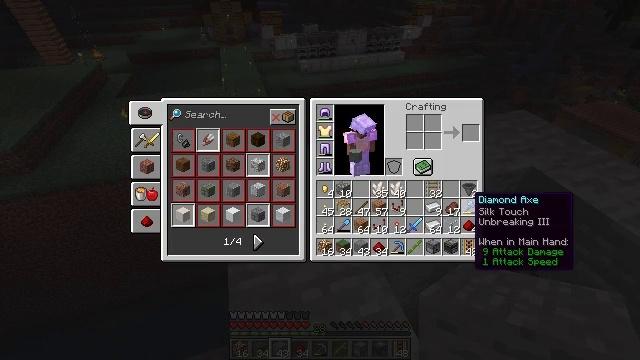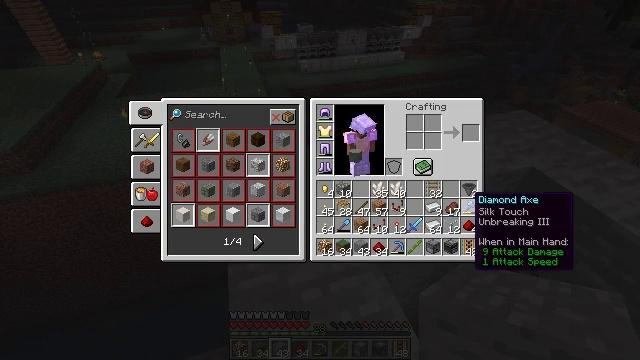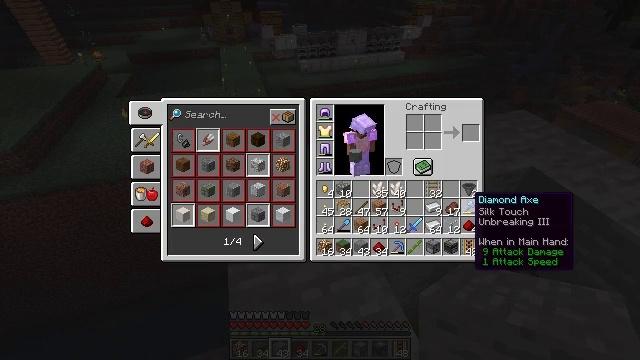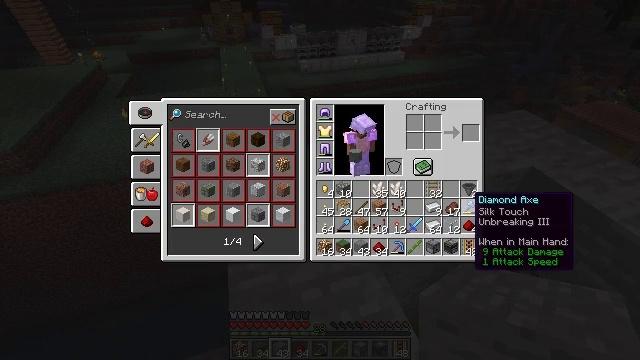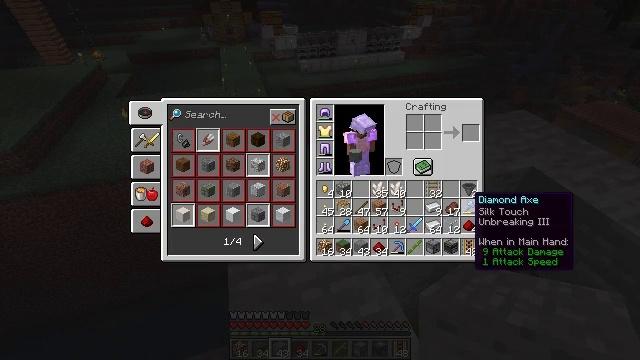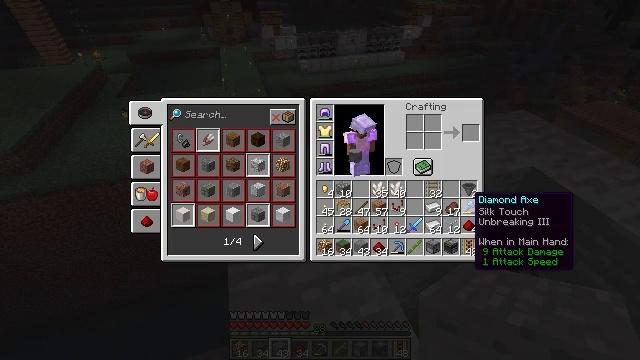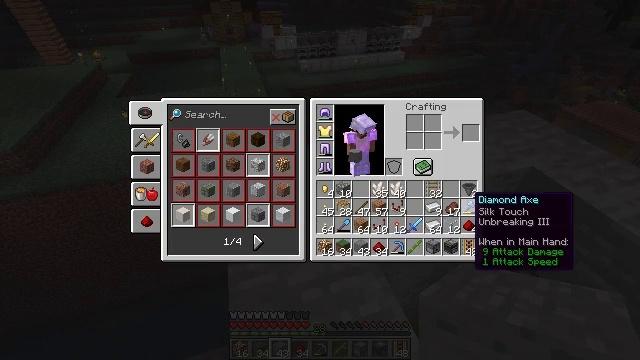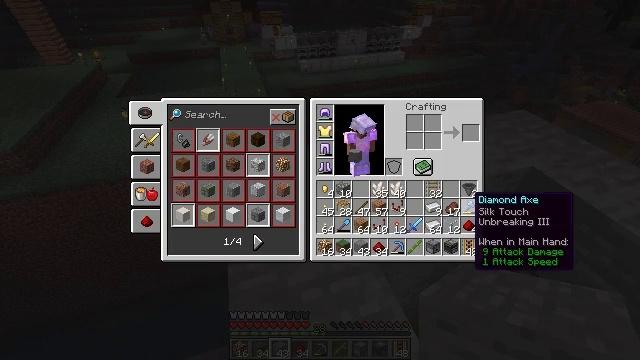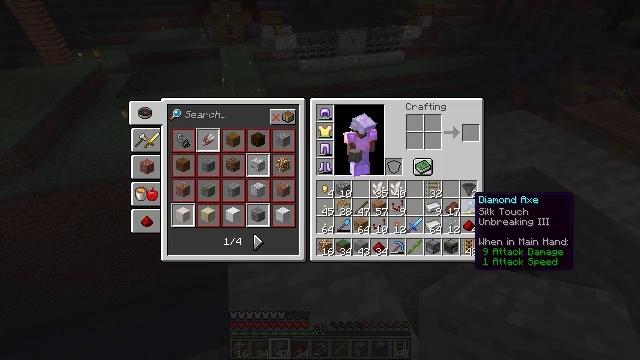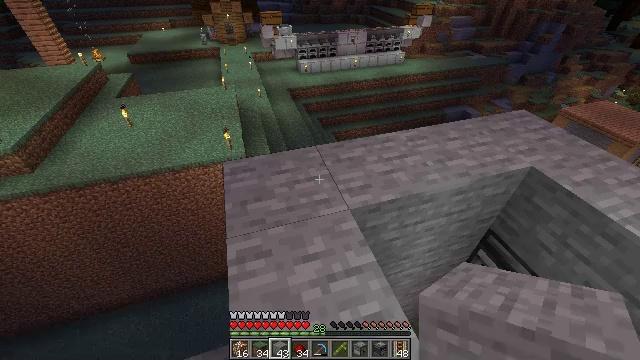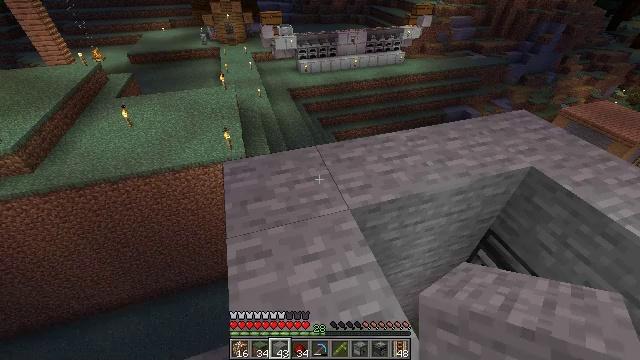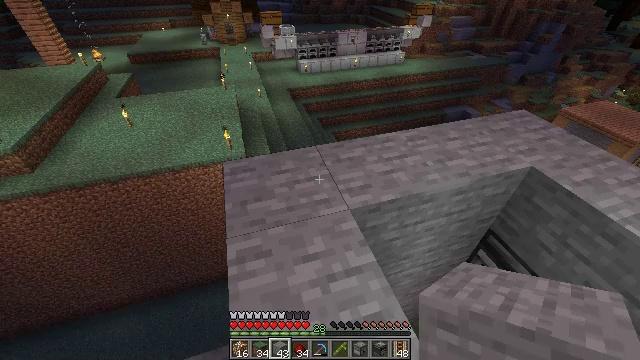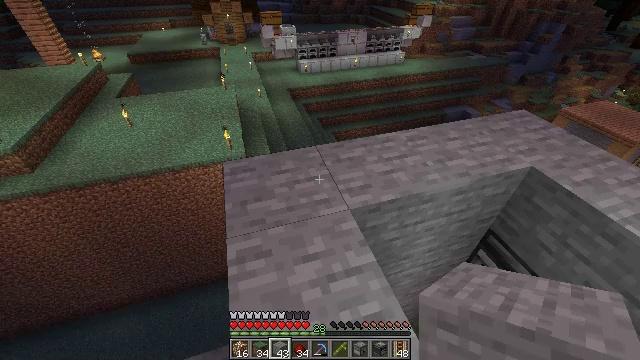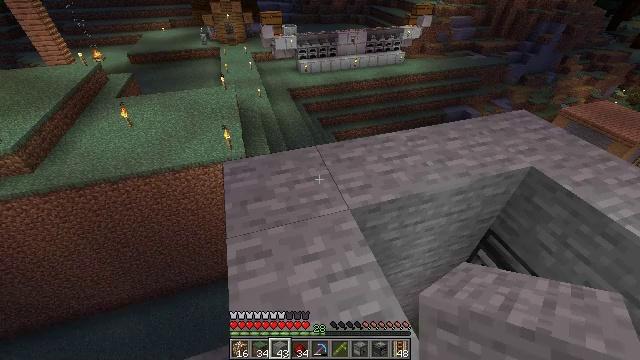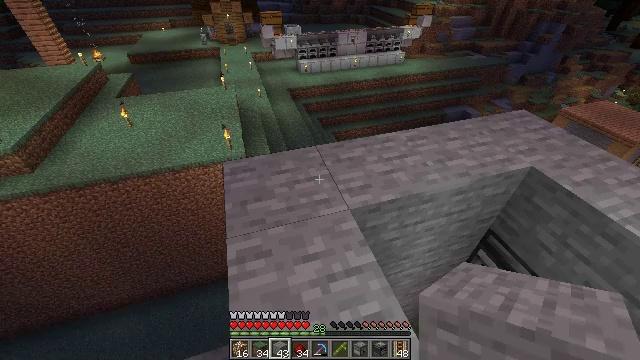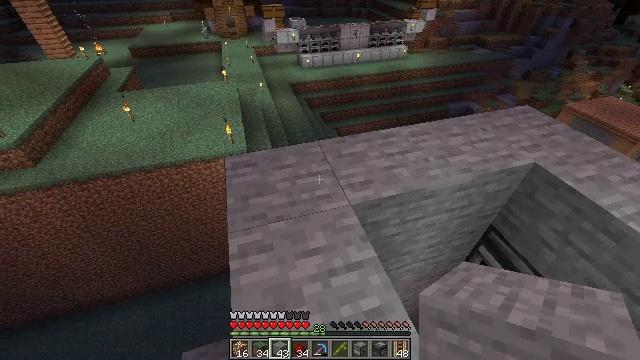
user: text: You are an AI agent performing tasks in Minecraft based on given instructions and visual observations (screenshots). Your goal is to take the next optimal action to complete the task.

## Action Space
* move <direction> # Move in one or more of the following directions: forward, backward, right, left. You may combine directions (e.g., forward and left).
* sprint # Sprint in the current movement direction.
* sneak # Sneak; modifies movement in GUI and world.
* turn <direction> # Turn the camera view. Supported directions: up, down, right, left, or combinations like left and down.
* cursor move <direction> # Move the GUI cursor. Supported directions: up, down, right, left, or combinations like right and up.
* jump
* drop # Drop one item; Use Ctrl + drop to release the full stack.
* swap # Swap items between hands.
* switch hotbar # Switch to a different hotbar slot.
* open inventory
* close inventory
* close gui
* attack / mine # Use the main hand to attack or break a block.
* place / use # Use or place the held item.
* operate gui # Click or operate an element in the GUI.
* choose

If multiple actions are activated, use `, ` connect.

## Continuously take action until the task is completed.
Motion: motion action
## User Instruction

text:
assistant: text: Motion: no_op
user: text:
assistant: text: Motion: no_op
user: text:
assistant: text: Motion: no_op
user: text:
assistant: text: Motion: no_op
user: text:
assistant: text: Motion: no_op
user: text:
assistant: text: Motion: no_op
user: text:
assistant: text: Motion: no_op
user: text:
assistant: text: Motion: no_op
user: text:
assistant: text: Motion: no_op
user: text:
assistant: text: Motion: no_op
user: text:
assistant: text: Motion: no_op
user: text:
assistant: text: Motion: no_op
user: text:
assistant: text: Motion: no_op
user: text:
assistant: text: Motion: no_op
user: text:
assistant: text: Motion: turn down
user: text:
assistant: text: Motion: turn left and down
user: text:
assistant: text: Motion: turn down
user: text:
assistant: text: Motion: turn left and down
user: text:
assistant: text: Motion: no_op
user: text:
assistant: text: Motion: sneak
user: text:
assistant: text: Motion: sneak
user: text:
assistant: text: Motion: sneak
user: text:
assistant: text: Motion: sneak
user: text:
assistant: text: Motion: sneak
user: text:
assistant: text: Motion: sneak
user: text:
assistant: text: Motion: no_op
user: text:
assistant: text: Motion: no_op
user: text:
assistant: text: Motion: no_op
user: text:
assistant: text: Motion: turn down
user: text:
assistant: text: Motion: turn down